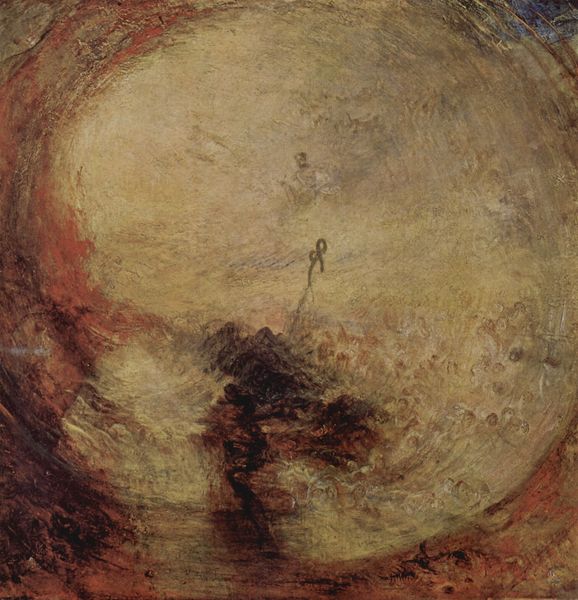
Titel: Licht und Farbe: Der Morgen nach der Sintflut: Moses schreibt das Buch der Genesis
Künstler: William Turner
Standort: London
Institution: Tate Gallery
Schlagwörter: blau, dunkel, felsen, gemälde, himmel, mann, meer, schatten, wasser, weiß, wolken, gelb, landschaft, ocker, ausschnitt, braun, grau, hell, köpfe, orange, schwarz, skizze, zeichnung, rot, tiere, beige, schleife, mensch, stein, öl, nass, natur, pastos, sonne, figur, decke, person, england, höhle, boot, kreis, rund, engel, schwung, schiff, welle, wellen, stab, mast, warm, abstrakt, fels, zug, romantik, ölgemälde, luft, orkan, sturm, turner, detail, marron, tiefe, ölfarben, unscharf, punkte, mond, wirbel, schraffuren, blanc, schlange, kunst, löcher, verschwommen, strudel, brauntöne, blanche, rouge, männchen, atmosphäre, zentrum, unfertig, kreisförmig, spirale, verlauf, auferstehung, william, ficken, phänomen, gens, william turner, krater, farbspiel, rond, dunckel, spacig, figure, ann, willaim, circle, unscharft, man im mond, personne